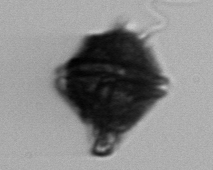
Label: Gonyaulax